Question: I have a TFS 2012 Team site specifically for TFS Management. I would like to place template links for creating work items on the site so that team leads may create work items for me to add users or otherwise modify permissions.
I created the templates by the "Copy template URL" (a great feature btw), and then sent this as an email to my stakeholders.

I think it is better to have this link easily available from my team site. Are there any suggestions?
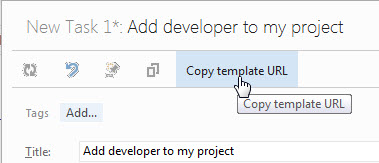
Answer: Not sure what you mean by team site. There is the TFS Web Access page, and then there is the optional Team Project Portal (in SharePoint).
If you are using the Portal in SharePoint then you can add a links webpart to any page within the site.
If you are talking about the TFS Web Access page, then I don't think there is currently any supported method to customize the home page to add arbitrary links.